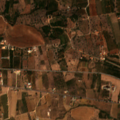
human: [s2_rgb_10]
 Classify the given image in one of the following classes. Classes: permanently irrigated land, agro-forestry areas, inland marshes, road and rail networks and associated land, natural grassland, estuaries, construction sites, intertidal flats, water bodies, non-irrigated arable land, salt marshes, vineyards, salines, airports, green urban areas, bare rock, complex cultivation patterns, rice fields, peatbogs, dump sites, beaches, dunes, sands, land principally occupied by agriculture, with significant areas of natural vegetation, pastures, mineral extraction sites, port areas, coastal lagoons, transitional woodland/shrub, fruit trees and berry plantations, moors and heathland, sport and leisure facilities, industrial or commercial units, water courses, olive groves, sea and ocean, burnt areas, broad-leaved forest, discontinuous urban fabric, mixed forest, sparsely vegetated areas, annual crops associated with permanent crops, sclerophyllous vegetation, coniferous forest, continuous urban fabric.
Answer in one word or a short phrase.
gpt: fruit trees and berry plantations